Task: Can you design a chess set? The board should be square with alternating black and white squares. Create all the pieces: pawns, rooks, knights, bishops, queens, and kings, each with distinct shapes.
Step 3163:
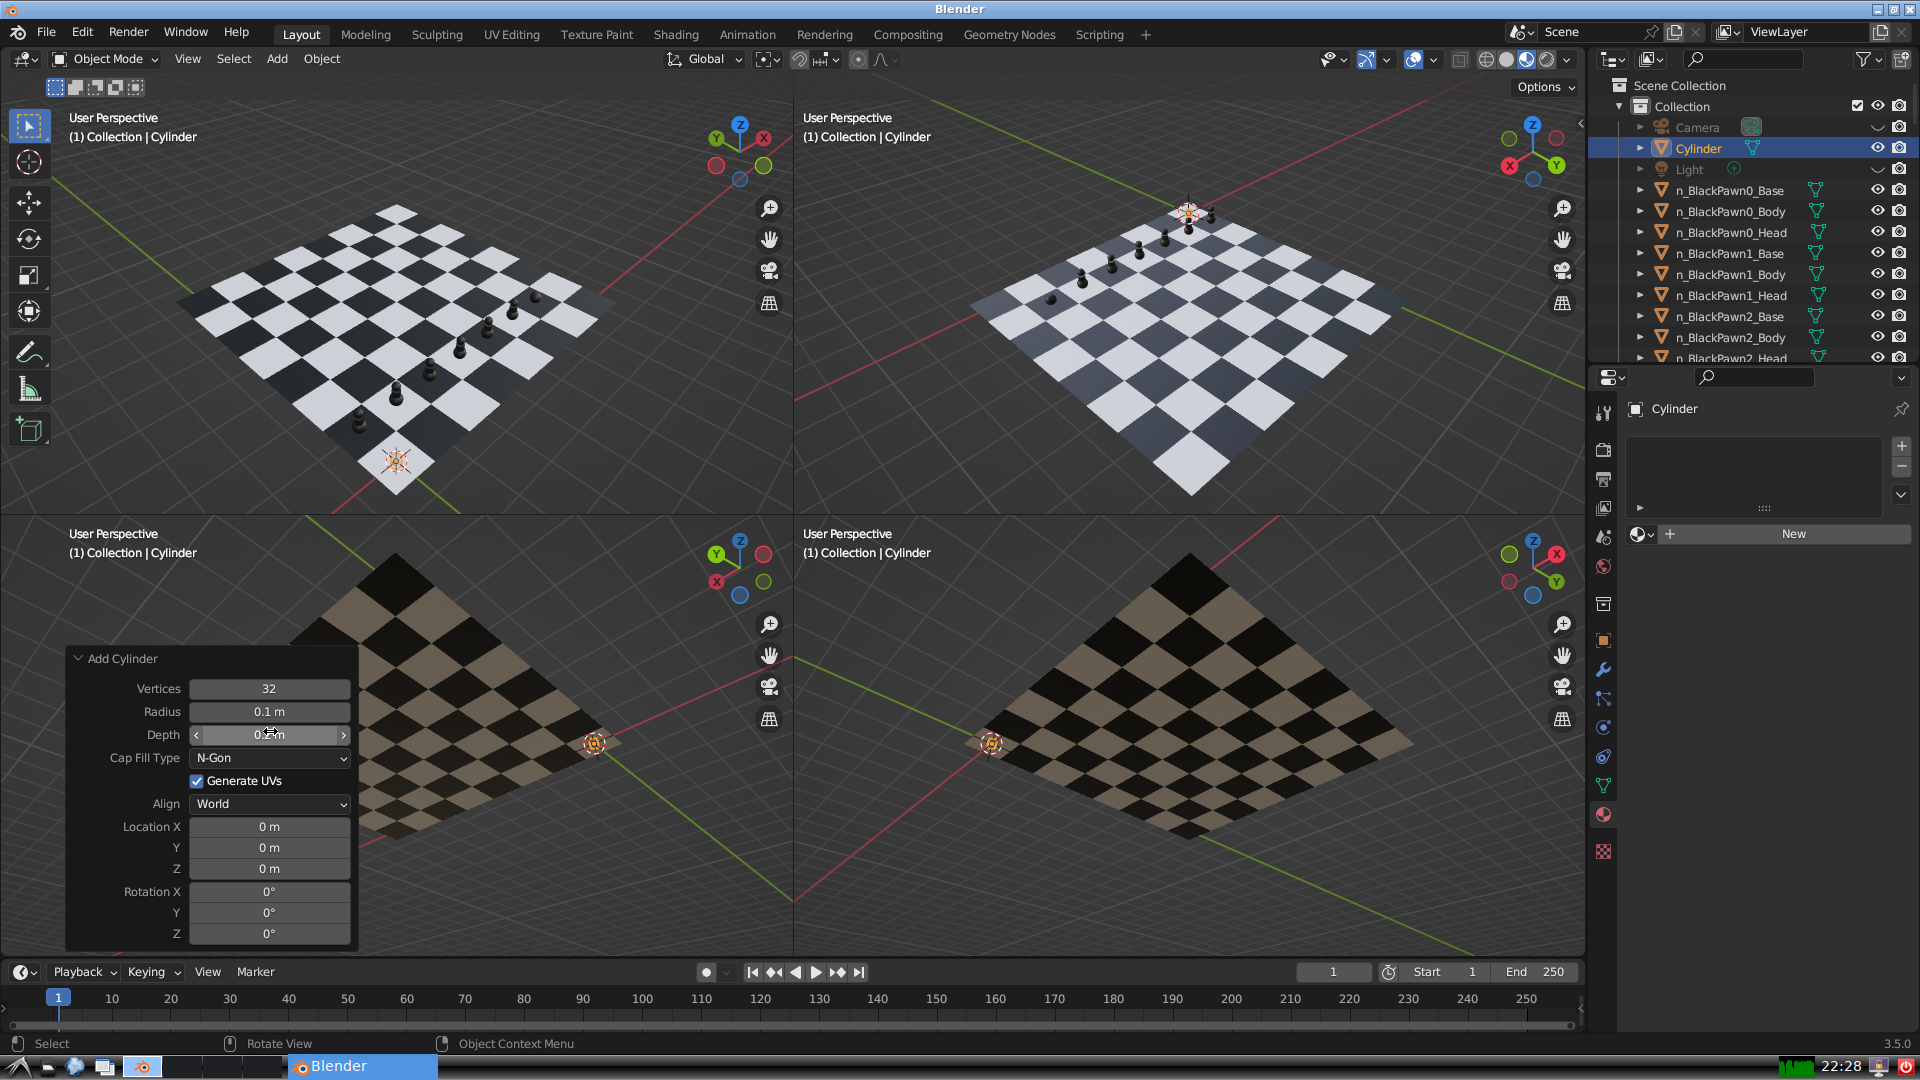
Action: {"mouse_move": [270, 824]}